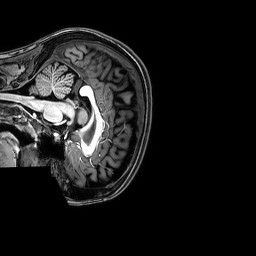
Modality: T1w
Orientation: sagittal
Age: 21
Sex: female